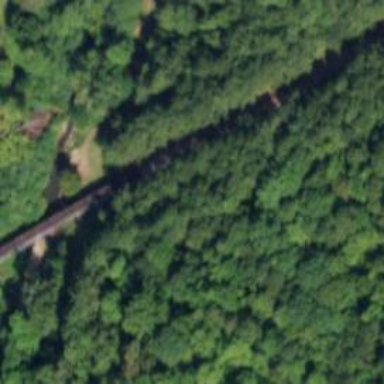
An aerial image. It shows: Railway spur bridge.